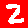
Digit: 2